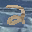
Label: 2